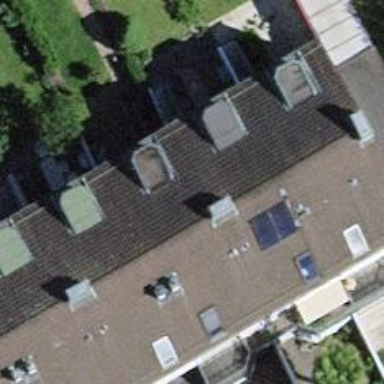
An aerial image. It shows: Terrace building.